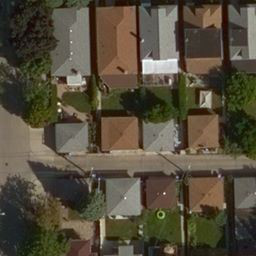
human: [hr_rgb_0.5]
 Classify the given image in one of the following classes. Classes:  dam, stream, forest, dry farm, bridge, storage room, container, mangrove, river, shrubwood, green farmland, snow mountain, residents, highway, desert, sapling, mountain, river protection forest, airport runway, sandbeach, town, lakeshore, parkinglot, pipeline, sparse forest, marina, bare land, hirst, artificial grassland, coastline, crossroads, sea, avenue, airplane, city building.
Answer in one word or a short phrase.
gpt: residents